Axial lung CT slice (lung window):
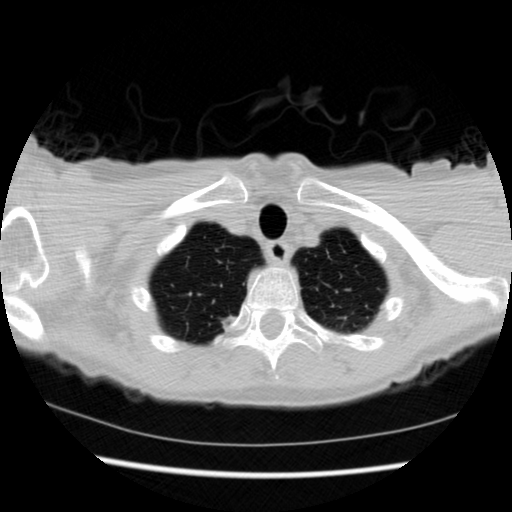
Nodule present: no